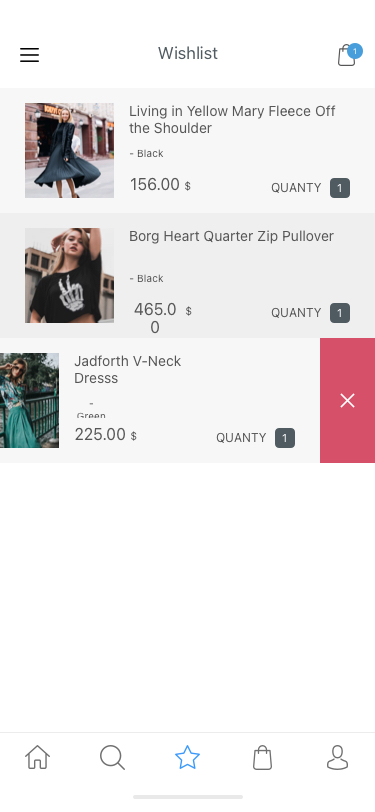
Text in this UI design:
Jadforth V-Neck
Dresss
- Green

225.00
$
QUANTY
1
Borg Heart Quarter Zip Pullover

- Black

465.00
$
QUANTY
1
Living in Yellow Mary Fleece Off the Shoulder
- Black

156.00
$
QUANTY
1
1
Wishlist